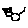
Label: cat